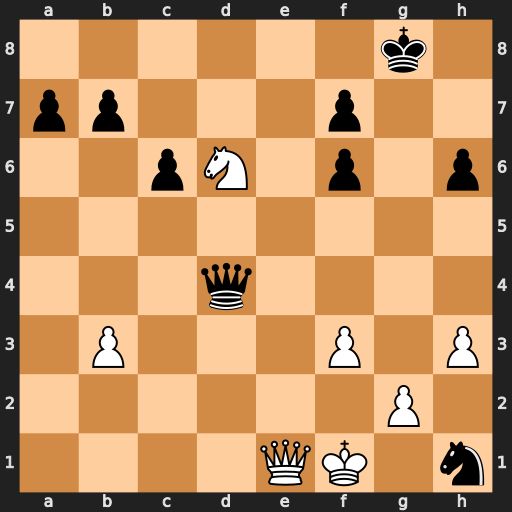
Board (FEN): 6k1/pp3p2/2pN1p1p/8/3q4/1P3P1P/6P1/4QK1n
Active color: w
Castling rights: -
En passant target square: -
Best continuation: Qe8+ Kh7 Qxf7+